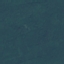
Land use / land cover: Forest